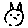
Label: cat